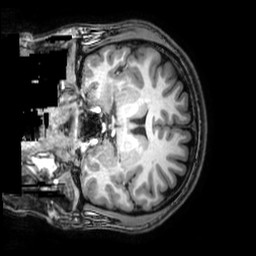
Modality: T1w
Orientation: coronal
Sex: male
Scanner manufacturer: philips
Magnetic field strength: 3 T
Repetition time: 0.008145 s
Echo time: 0.00373 s